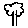
Label: tree